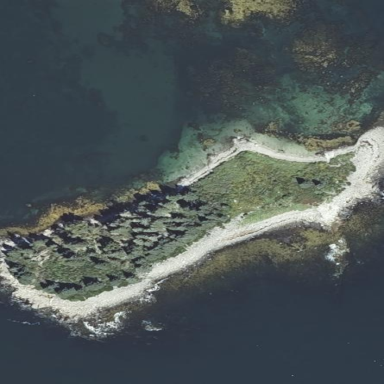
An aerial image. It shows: Island with natural coastline.